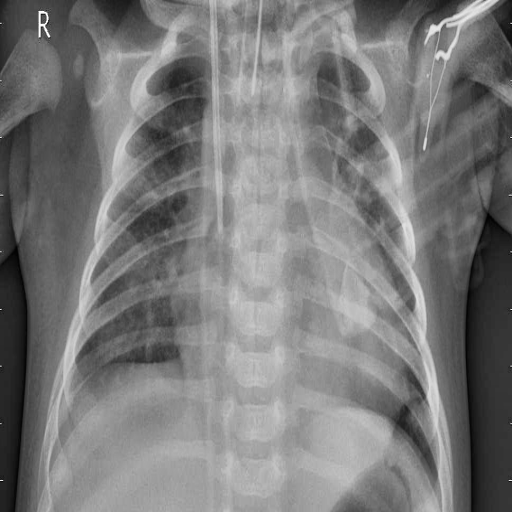
Finding: PNEUMONIA